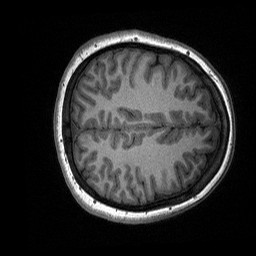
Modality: T1w
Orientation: axial
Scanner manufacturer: siemens
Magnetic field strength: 3 T
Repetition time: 2.3 s
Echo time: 0.00226 s